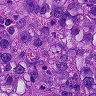
Metastatic tissue present: yes